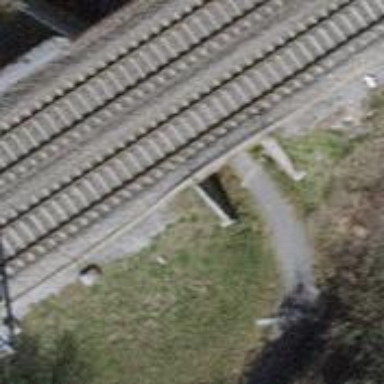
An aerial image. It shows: Path through tunnel.